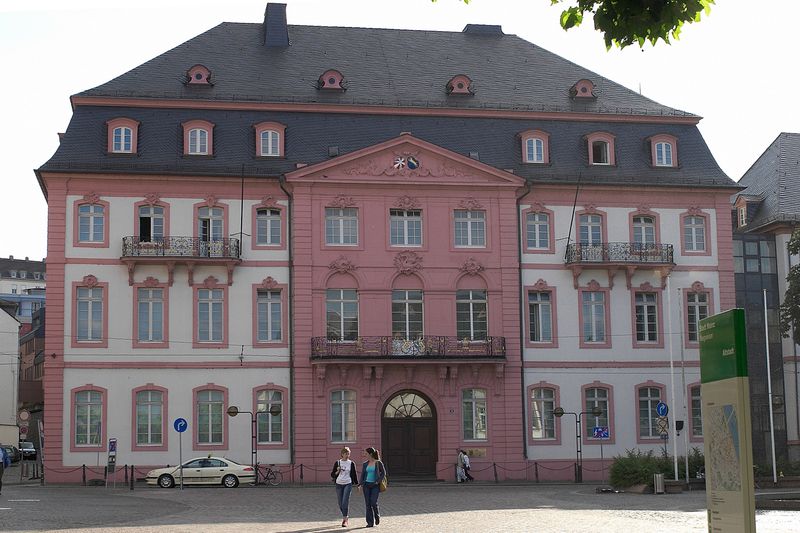
Titel: Bassenheimer Hof in Mainz
Künstler: Freiherr von Ritter zu Grünstein
Standort: Mainz, Schillerplatz 3 (EU - D - RP)
Schlagwörter: himmel, weiß, frauen, grün, menschen, fenster, grau, dach, gebäude, haus, rot, architektur, barock, rokoko, rosa, balkon, fassade, giebel, auto, masten, balkone, foto, fotografie, dachfenster, gauben, rathaus, portal, wappen, risalit, schiefer, walmdach, offenes fenster, palais, verkehrsschild, taxi, renaisance